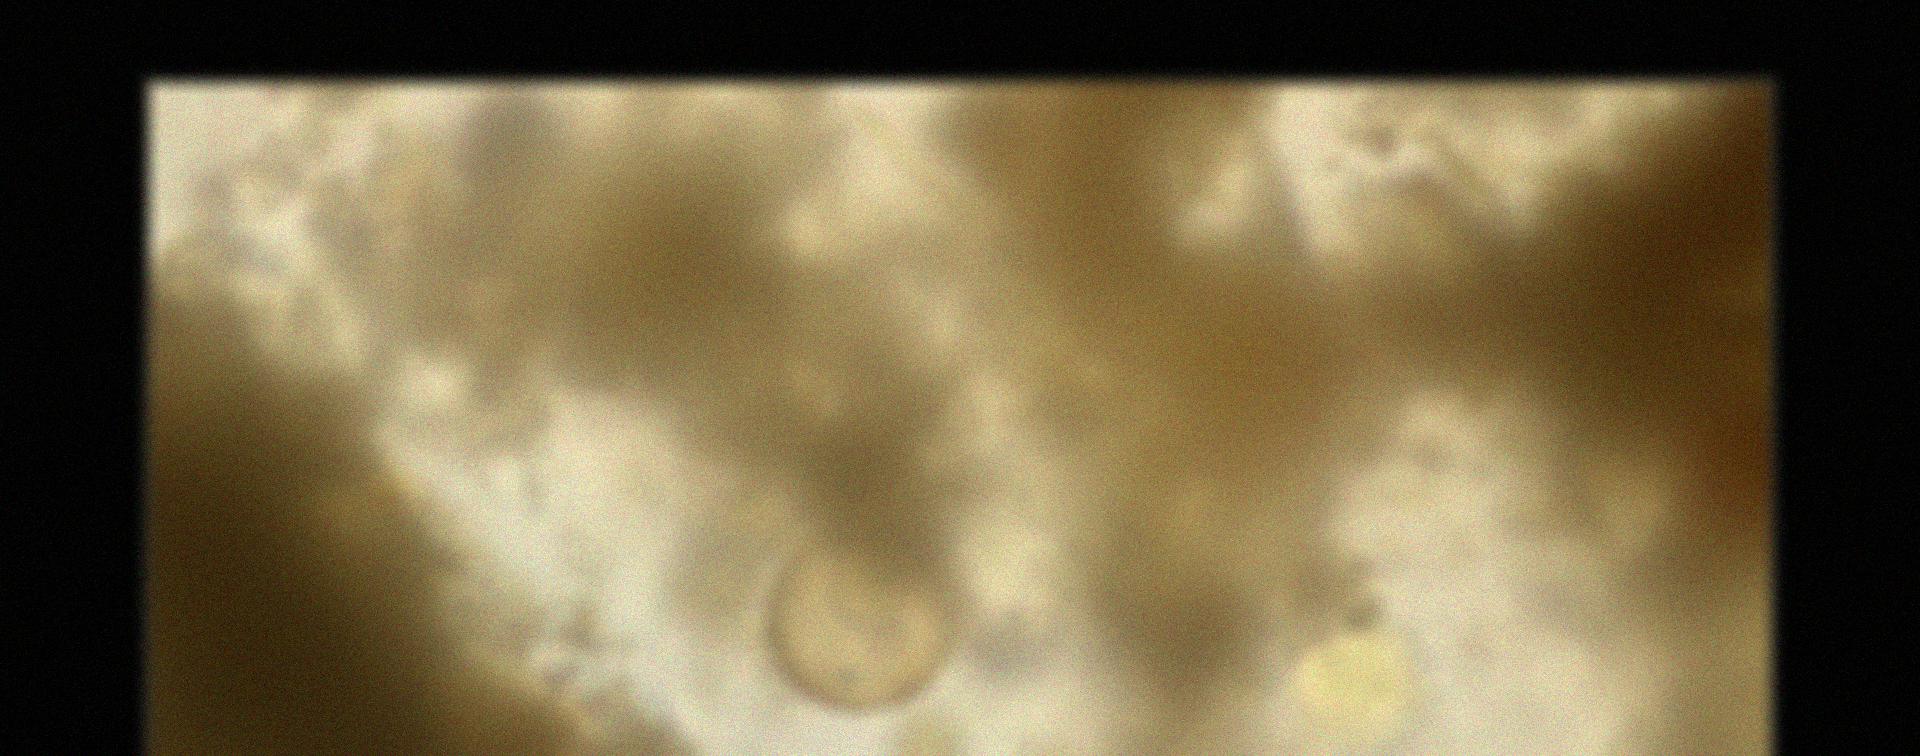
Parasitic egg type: Hymenolepis diminuta